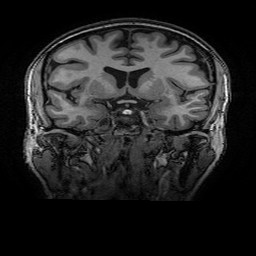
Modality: T1w
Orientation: sagittal
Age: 62
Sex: female
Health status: healthy
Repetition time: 2.53 s
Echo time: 0.0034 s